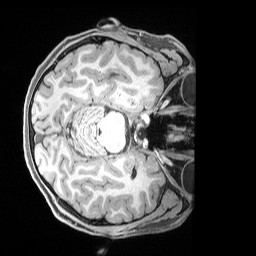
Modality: T1w
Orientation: axial
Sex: male
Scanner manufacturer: siemens
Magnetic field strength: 3 T
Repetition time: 2.53 s
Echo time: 0.00169 s